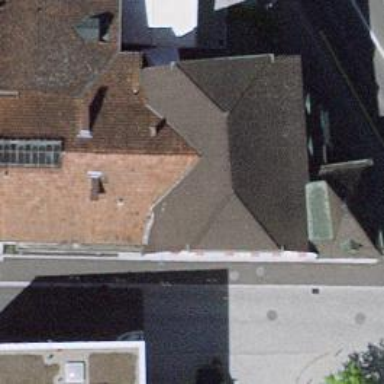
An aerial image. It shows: Restaurant.